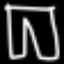
Label: pants